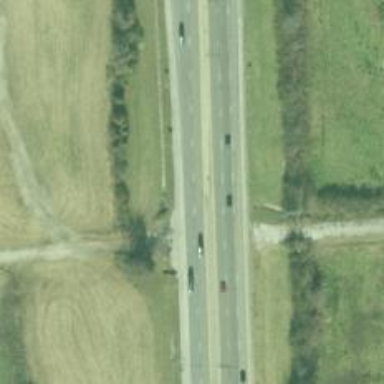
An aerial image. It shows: Primary highway that is also expressway.